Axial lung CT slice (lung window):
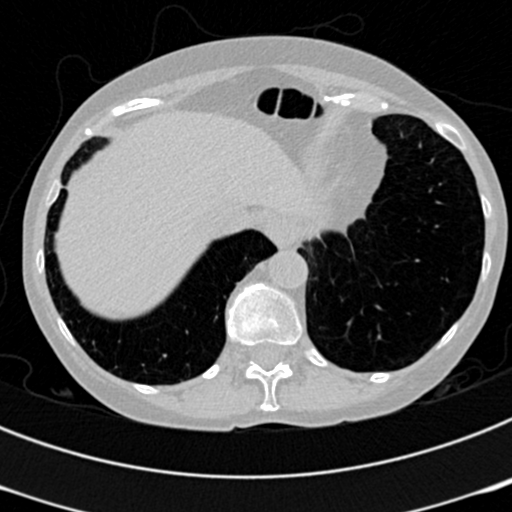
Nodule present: no